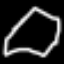
Label: octagon